Question: I know there are already a couple issues on this, but I can't figure it out. The previous solved issues would suggest that 'profileViewController' is nil, but I don't know why that would be the case. The UI is completely programmatic, no IB. Getting:
> "fatal error: Can't unwrap Optional.None"
on pushViewController() in the following code:
'''
class FavoritesViewController: UIViewController {
init(nibName nibNameOrNil: String?, bundle nibBundleOrNil: NSBundle?) {
super.init(nibName: nibNameOrNil, bundle: nibBundleOrNil)
// Custom initialization
self.title = "Favorites"
self.tabBarItem.image = UIImage(named: "MikeIcon")
}
override func viewDidLoad() {
super.viewDidLoad()
// Do any additional setup after loading the view.
self.view.backgroundColor = UIColor.redColor()
let profileButton = UIButton.buttonWithType(.System) as UIButton
profileButton.frame = CGRectMake(60, 300, 200, 44)
profileButton.setTitle("View Profile", forState: UIControlState.Normal)
profileButton.addTarget(self, action: "showProfile:", forControlEvents: UIControlEvents.TouchUpInside)
self.view.addSubview(profileButton)
}
override func didReceiveMemoryWarning() {
super.didReceiveMemoryWarning()
// Dispose of any resources that can be recreated.
}
func showProfile(sender: UIButton) {
let profileViewController = ProfileViewController(nibName: nil, bundle: nil)
self.navigationController.pushViewController(profileViewController, animated: true)
}
'''
Here's the relevant portion of :
'''
import UIKit
@UIApplicationMain
class AppDelegate: UIResponder, UIApplicationDelegate {
var window: UIWindow?
func application(application: UIApplication, didFinishLaunchingWithOptions launchOptions: NSDictionary?) -> Bool {
self.window = UIWindow(frame: UIScreen.mainScreen().bounds)
// Override point for customization after application launch.
let feedViewController = FeedViewController(nibName: nil, bundle: nil)
let favoritesViewController = FavoritesViewController(nibName: nil, bundle: nil)
let profileViewController = ProfileViewController(nibName: nil, bundle: nil)
let tabBarController = UITabBarController()
self.window!.rootViewController = tabBarController
tabBarController.viewControllers = [feedViewController, favoritesViewController, profileViewController]
self.window!.backgroundColor = UIColor.whiteColor()
self.window!.makeKeyAndVisible()
return true
}
'''

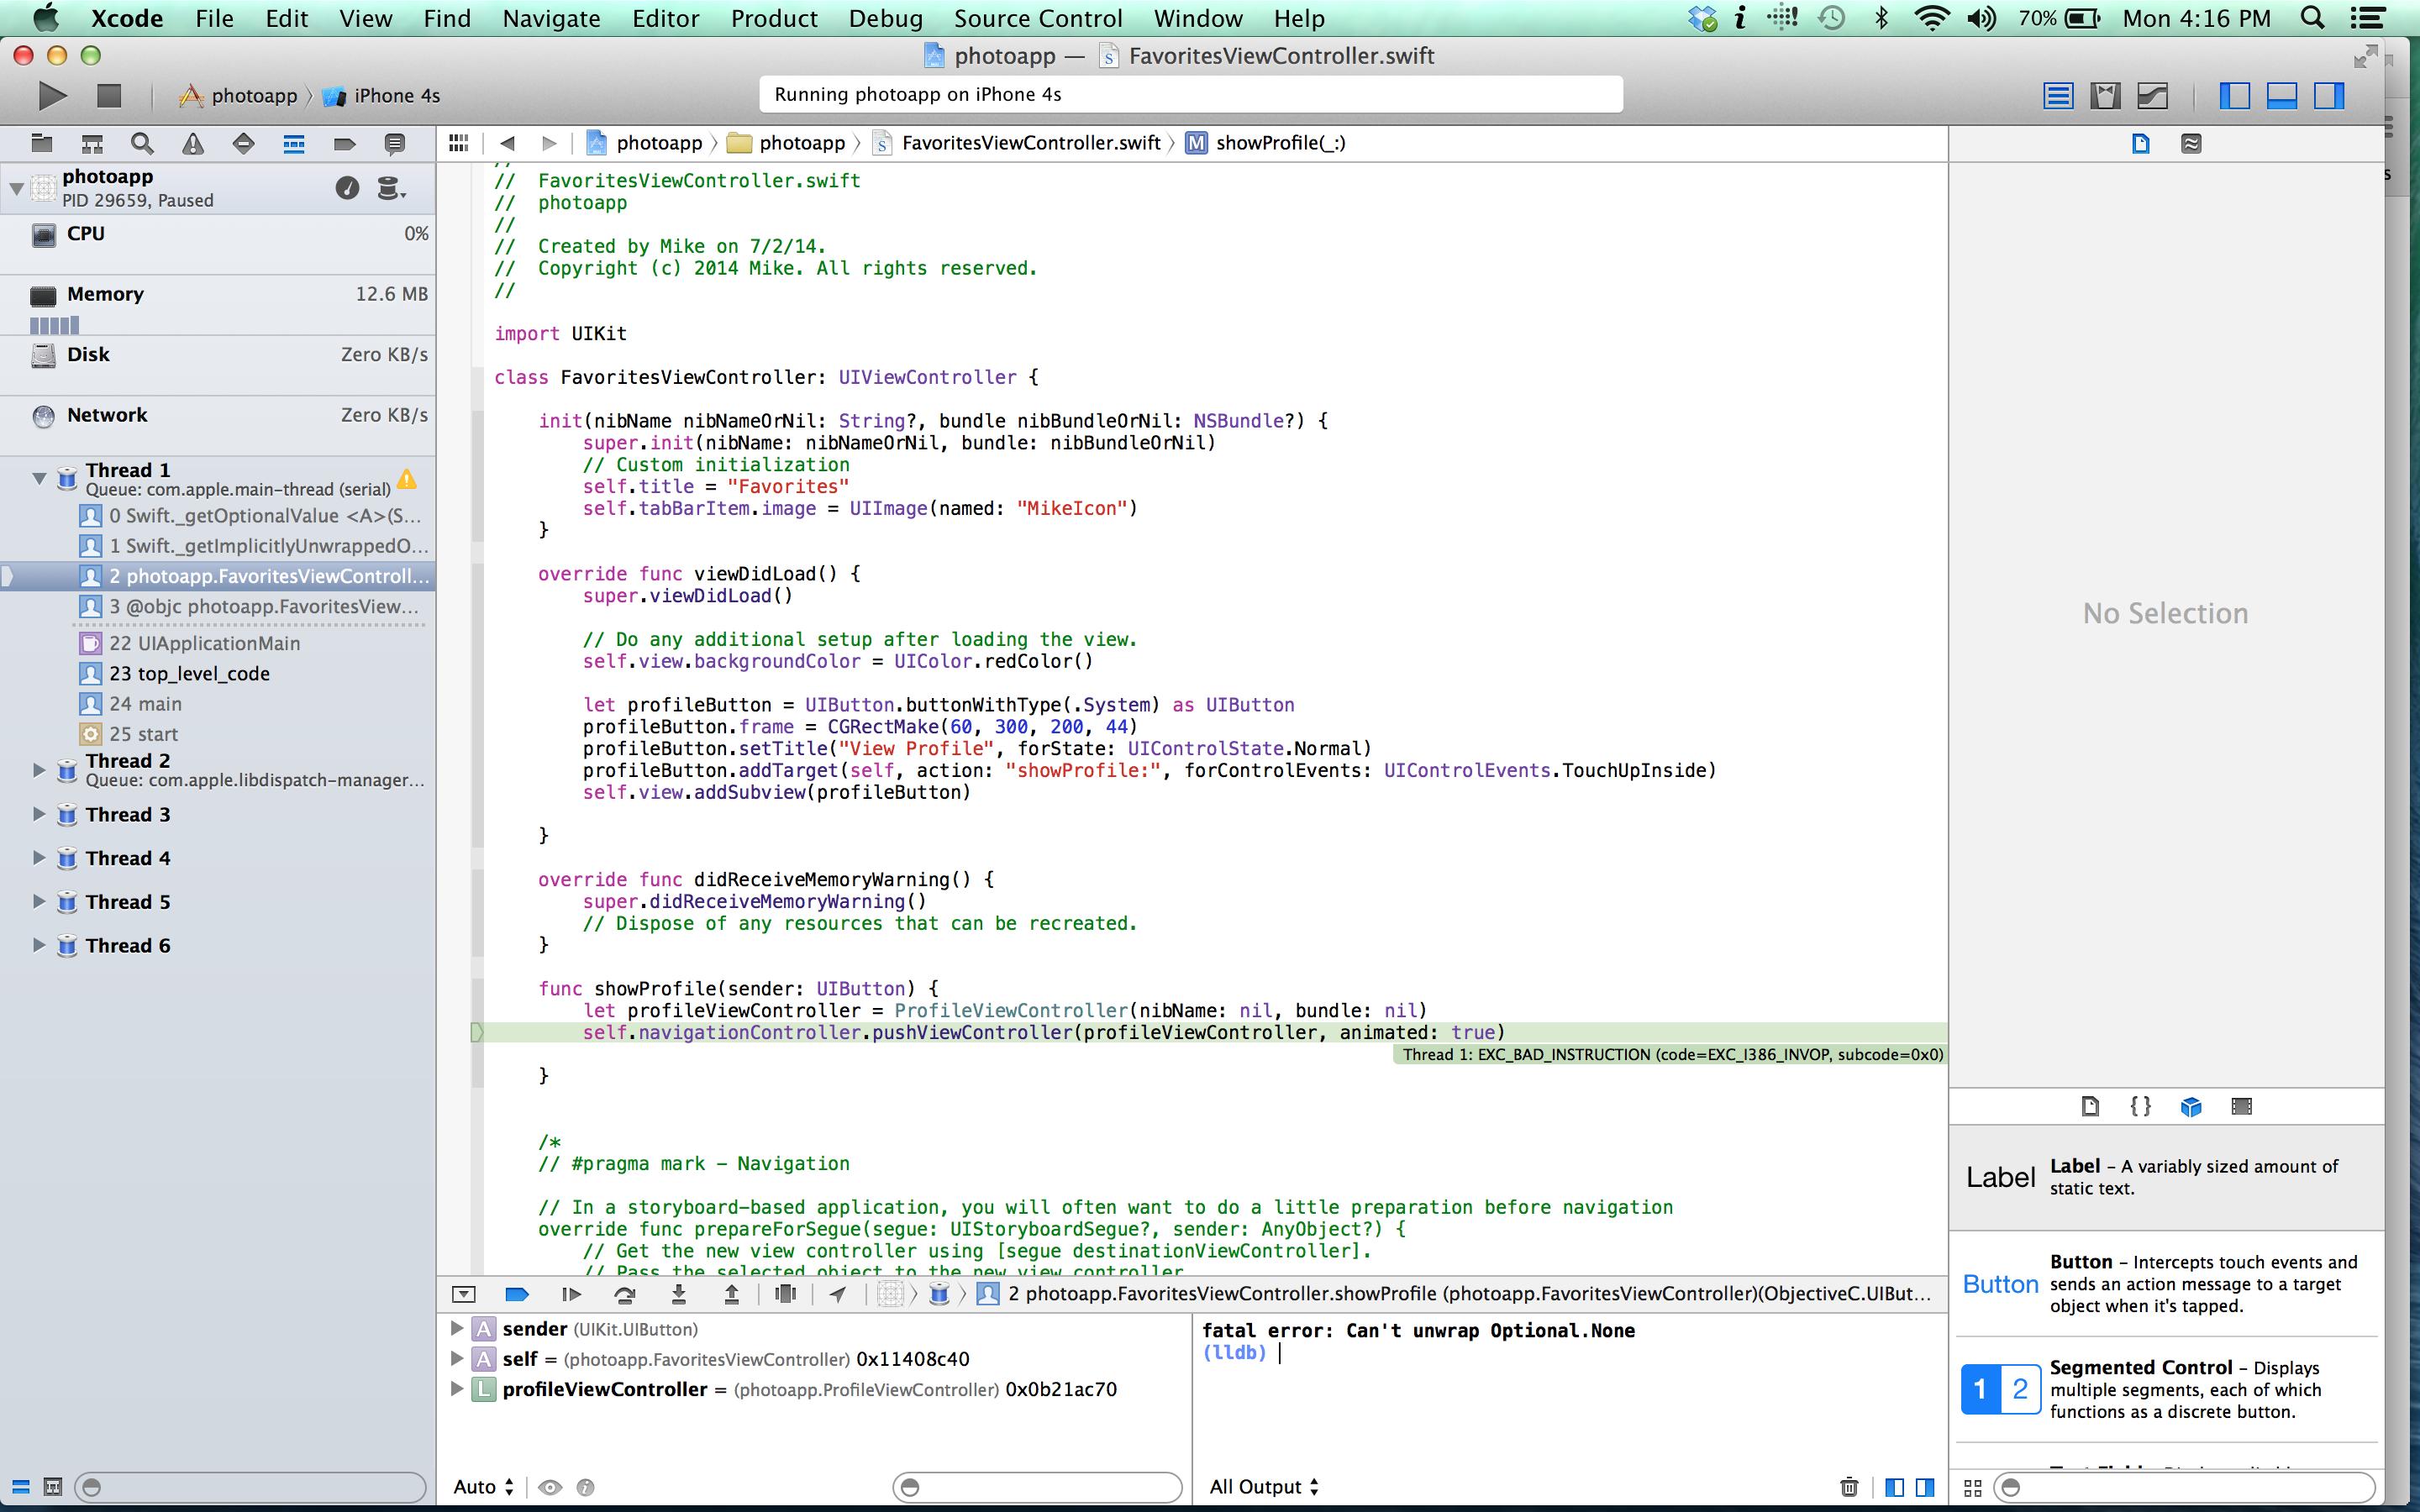
Answer: Is the Navigation Controller object 'self.navigationController' 'nil'?
The variable type on the 'navigationController' property is an unwrapped optional. If your View Controller is not inside a 'UINavigationController' that would be the problem.
To prevent the crash code along the following lines should be written:
'''
if (self.navigationController)
{
self.navigationController.pushViewController(profileViewController, animated: true)
}
'''
Alternatively you could write the code as:
'''
self.navigationController?.pushViewController(profileViewController, animated: true)
'''
The '?' operator will prevent any further code from being executed, if 'self.navigationController' evaluates to 'nil'.